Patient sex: M
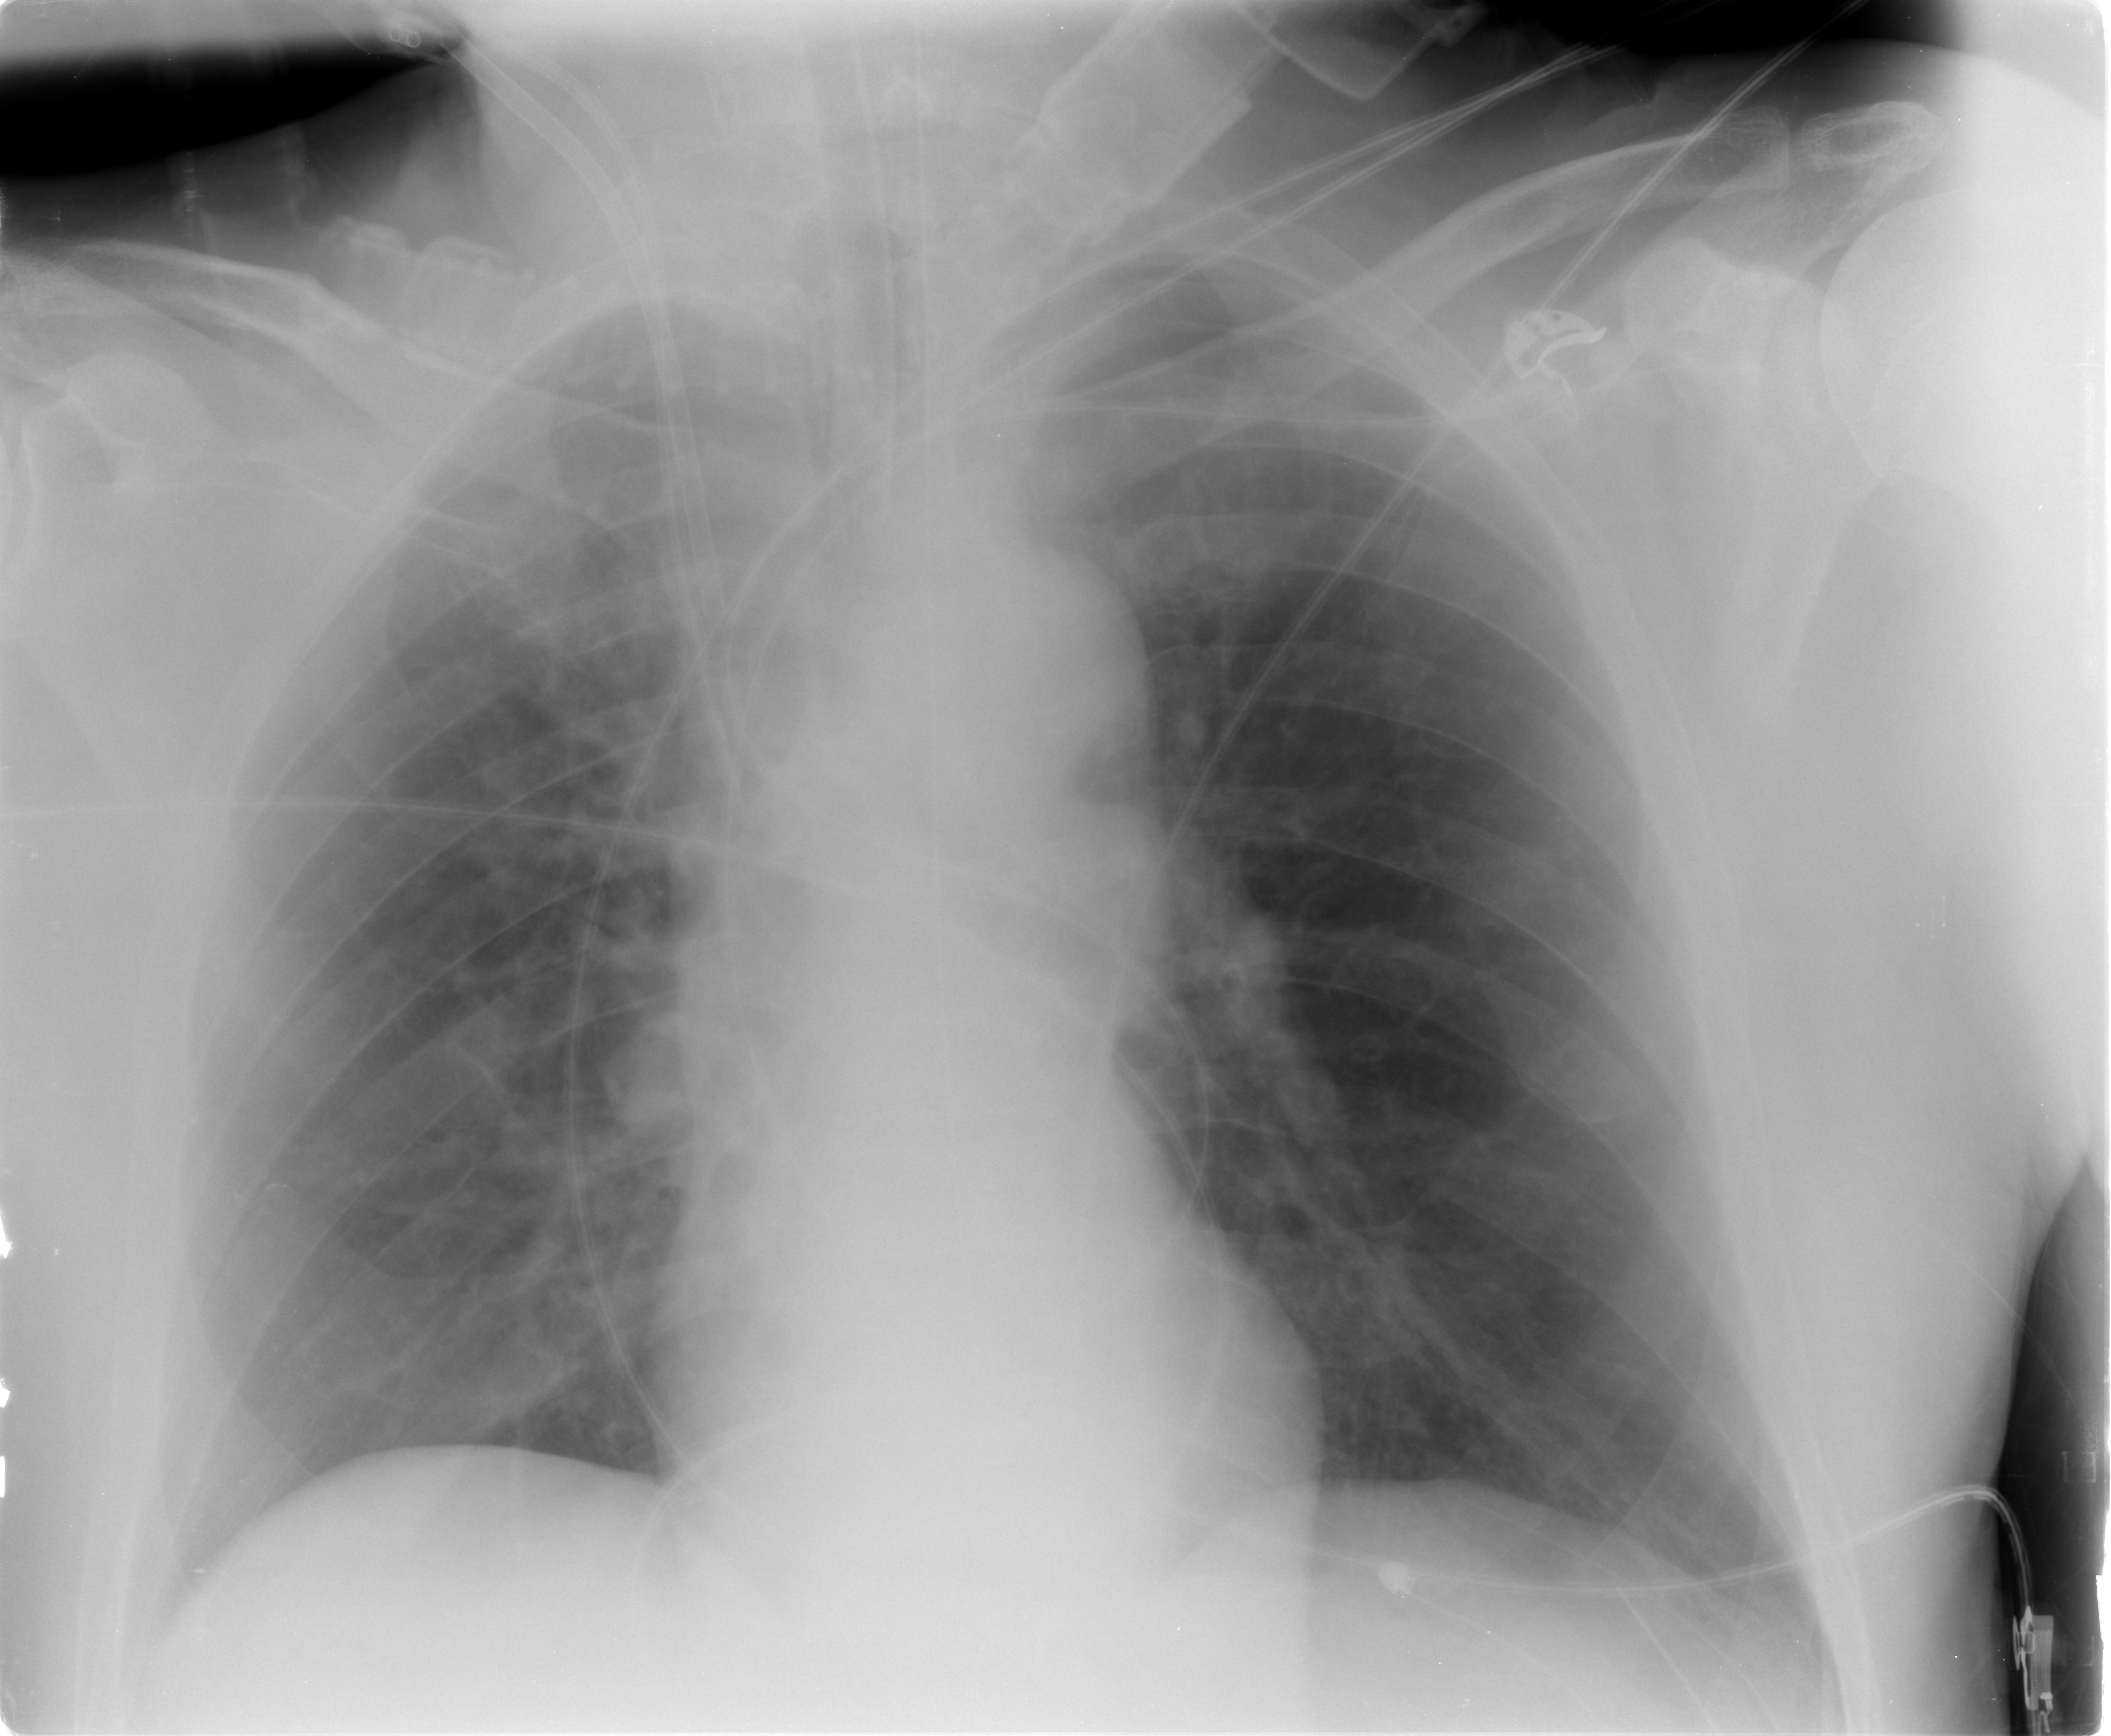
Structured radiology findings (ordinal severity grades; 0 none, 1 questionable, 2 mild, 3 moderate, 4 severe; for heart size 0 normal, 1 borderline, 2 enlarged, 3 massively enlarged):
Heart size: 0
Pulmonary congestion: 0
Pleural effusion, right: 0
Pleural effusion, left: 0
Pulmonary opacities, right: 0
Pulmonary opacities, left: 0
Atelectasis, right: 1
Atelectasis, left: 1